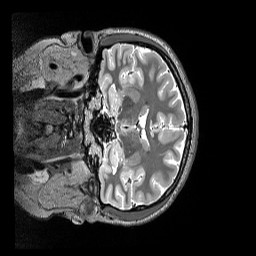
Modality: T2w
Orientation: coronal
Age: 28
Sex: female
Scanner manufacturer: siemens
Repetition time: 3.2 s